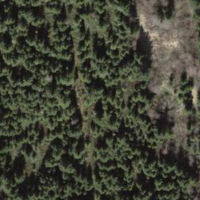
EUNIS habitat code: 43
Species observed at this site:
Vaccinium myrtillus